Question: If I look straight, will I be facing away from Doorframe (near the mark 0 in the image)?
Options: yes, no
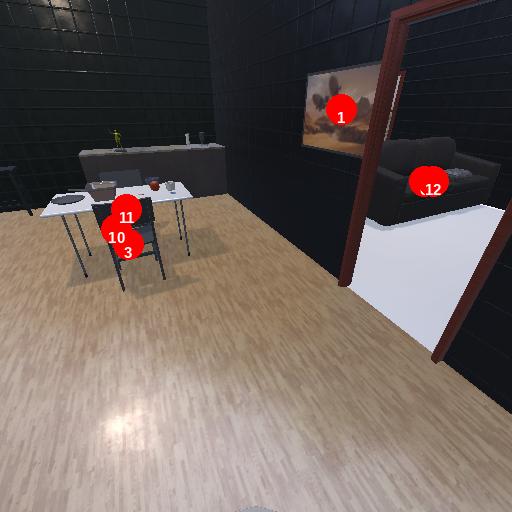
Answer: yes